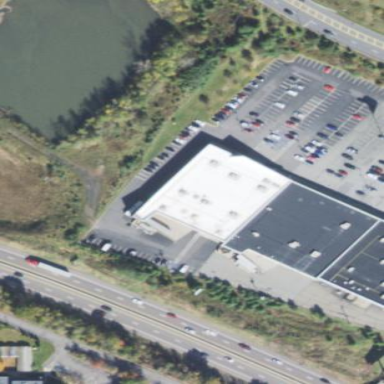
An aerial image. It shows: Building.